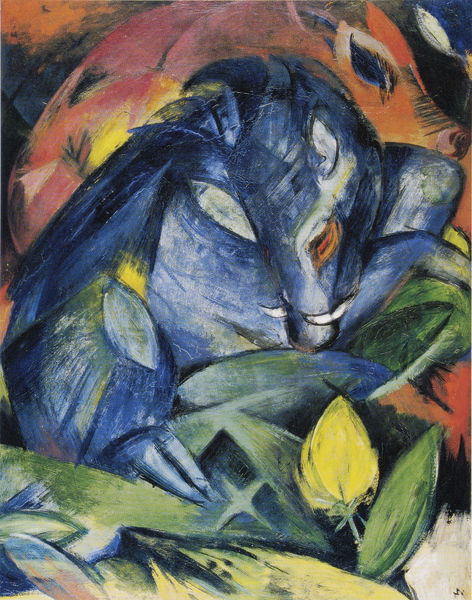
Titel: Eber und Sau (Wildschweine)
Künstler: Franz Marc
Standort: Köln
Institution: Museum Ludwig
Schlagwörter: blau, blätter, körper, weiß, gelb, grün, landschaft, blume, blumen, bunt, geschwungen, nase, ohr, orange, schwarz, blick, blüte, gras, rot, tier, tiere, expressionismus, hochformat, augen, bild, öl, natur, brücke, auge, blatt, pflanze, pflanzen, ohren, rosa, wald, pferd, reiter, gleb, bein, kauern, abstrakt, farben, modern, farbe, formen, linien, wild, einfach, liegend, abstraktion, tulpe, schwein, expressionistisch, gebogen, geballt, leinwand, pinselduktus, franz, geometrisch, zähne, fuchs, kitz, reh, rehe, rehkitz, schnauze, wildschwein, geln, stier, blauer reiter, eber, kalb, quadratisch, klauen, rüssel, zahn, grundfarben, franz marc, marc, schnauzen, farbenfroh, keiler, kristallin, blaues pferd, grün4, hauer, stosszähne, tiere im wald, wildschweine, leuchtende farben, todeskampf, komplementärkontraste, 20. jahrhundert, 1900, 1920, 1910, tulmpe, hausschwein